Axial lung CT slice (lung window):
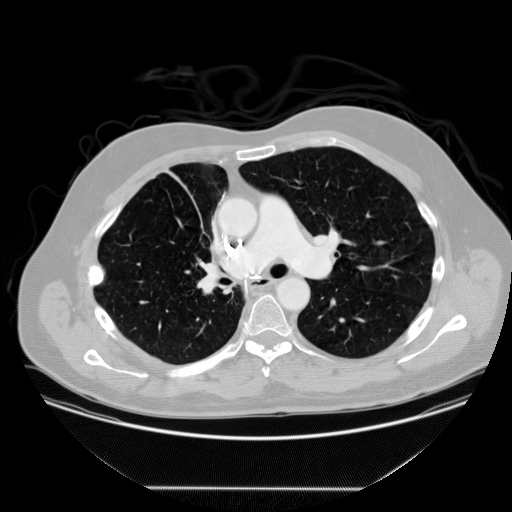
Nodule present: no